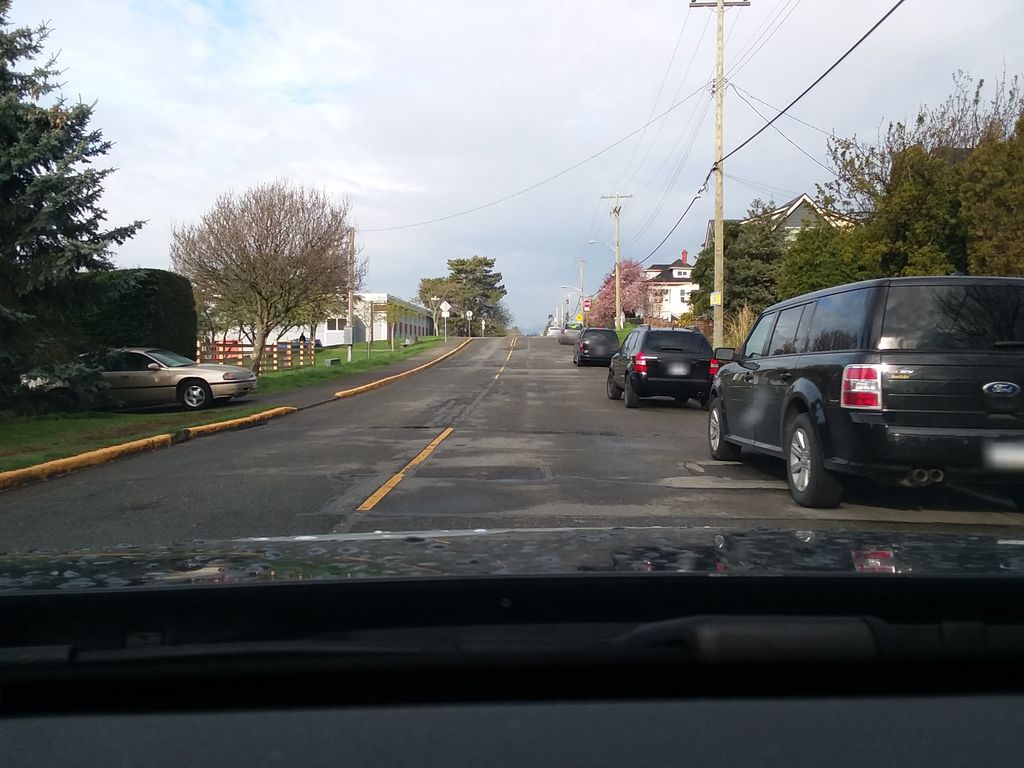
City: victoria